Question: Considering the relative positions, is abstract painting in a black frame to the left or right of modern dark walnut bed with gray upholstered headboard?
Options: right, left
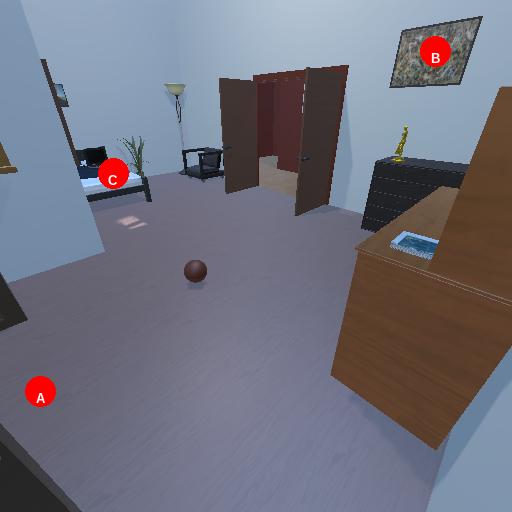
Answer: right